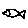
Label: fish